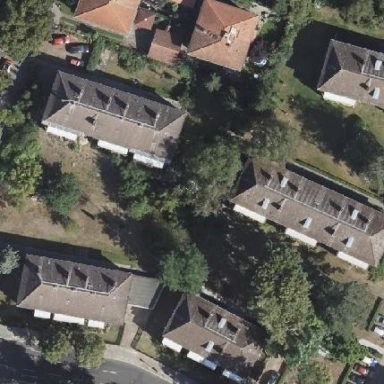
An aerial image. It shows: Hipped-roof building with apartments.